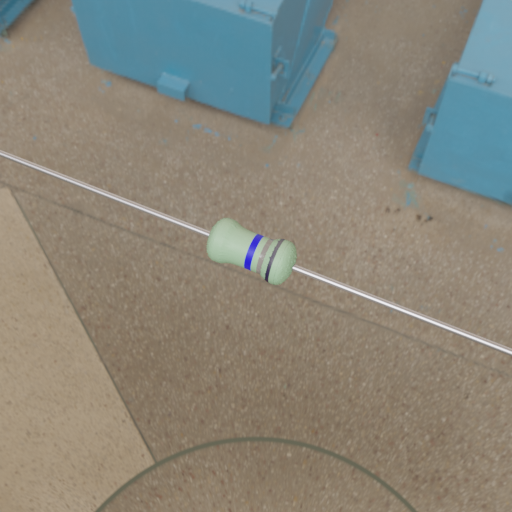
Resistor colour bands (in order): blue, gray, black